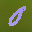
Label: 0